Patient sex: F
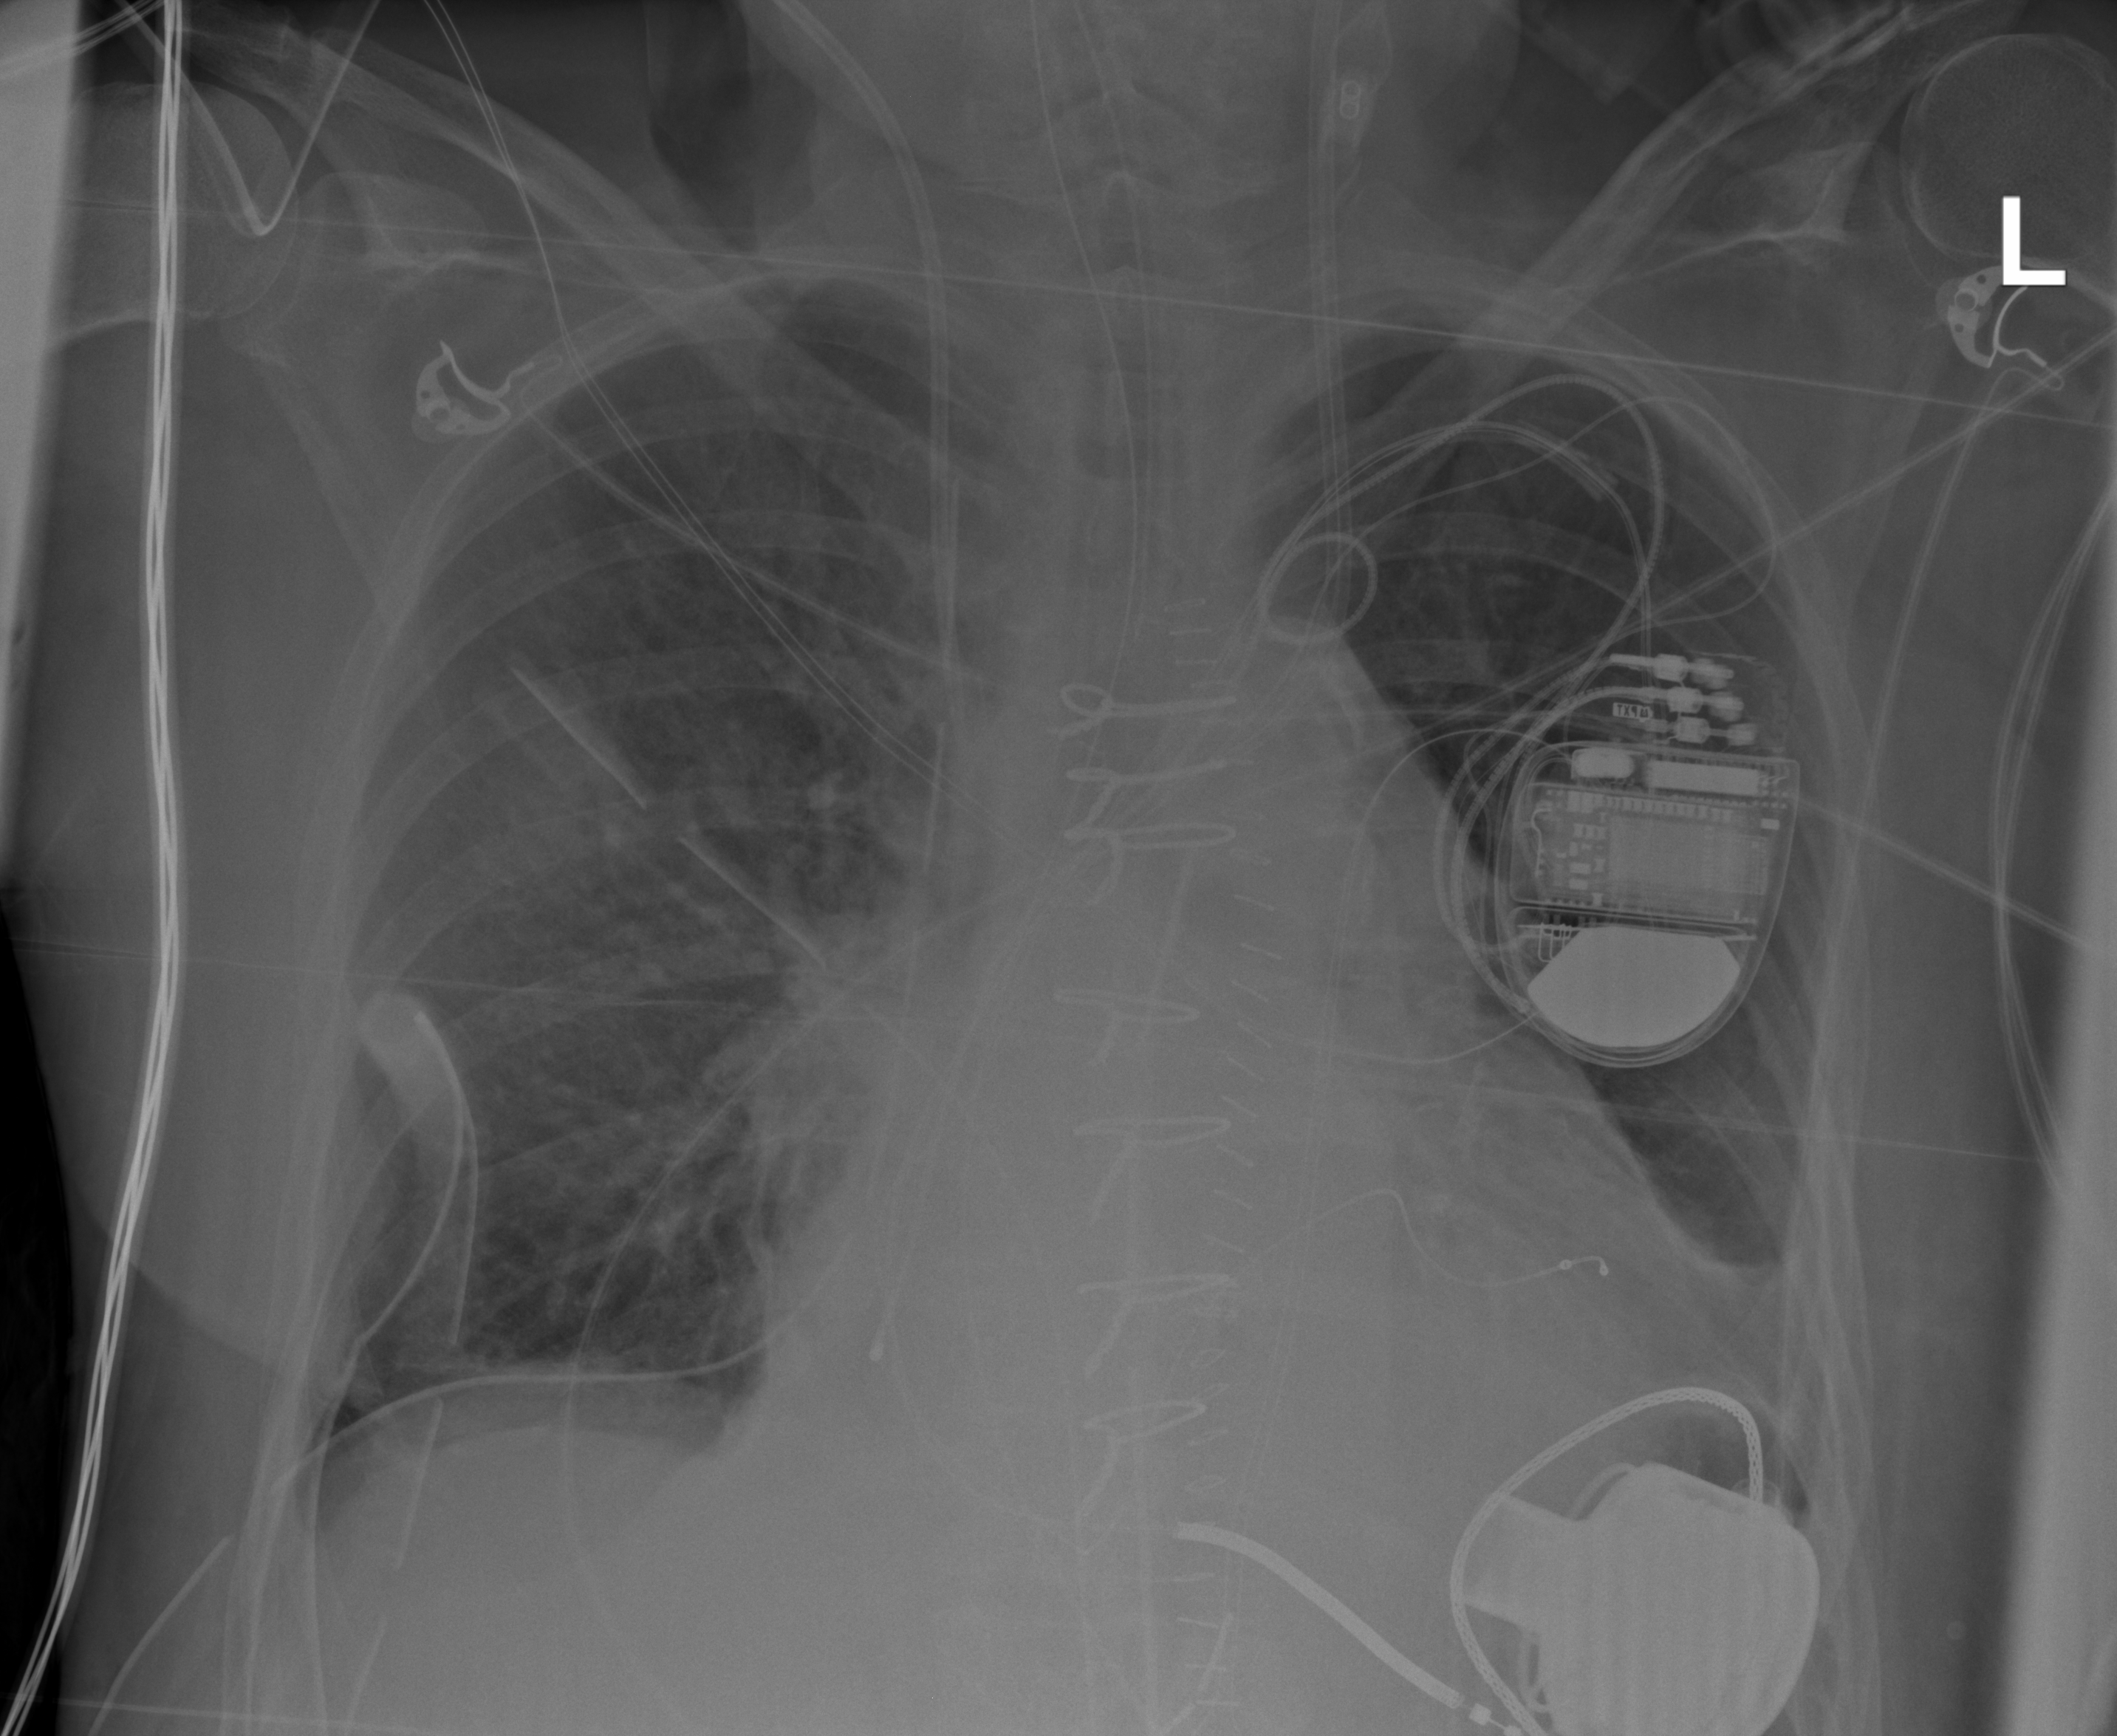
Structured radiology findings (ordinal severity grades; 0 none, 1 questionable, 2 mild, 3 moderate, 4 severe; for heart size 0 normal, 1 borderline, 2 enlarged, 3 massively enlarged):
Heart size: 0
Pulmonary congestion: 0
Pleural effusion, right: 0
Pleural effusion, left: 2
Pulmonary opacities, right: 1
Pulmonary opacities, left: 0
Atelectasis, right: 2
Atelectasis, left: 2